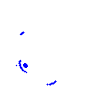
Particle: kaon